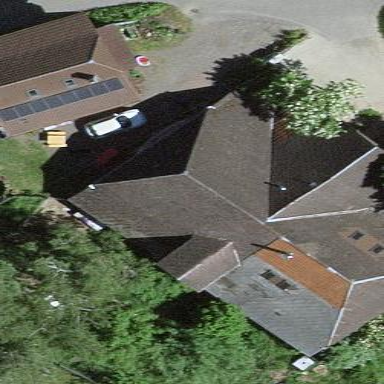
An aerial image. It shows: Farm building.